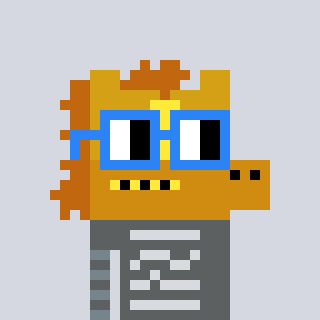
a pixel art character with square blue glasses, a yellow horse-shaped head and a red-colored body on a cool background